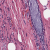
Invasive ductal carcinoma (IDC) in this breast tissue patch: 0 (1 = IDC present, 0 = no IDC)